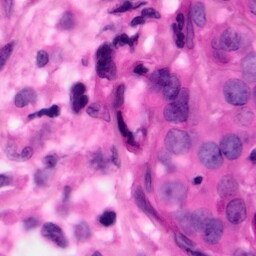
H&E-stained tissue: Pancreatic